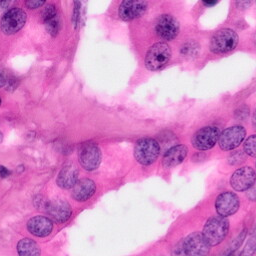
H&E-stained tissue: Pancreatic